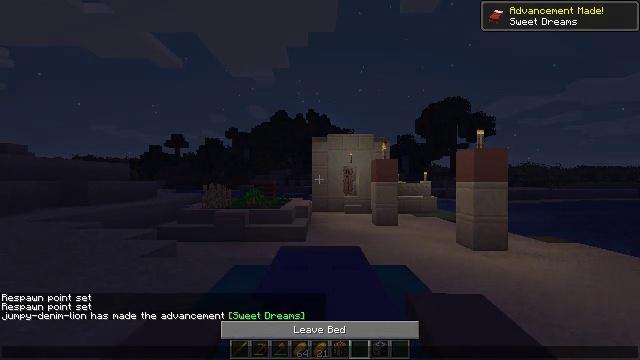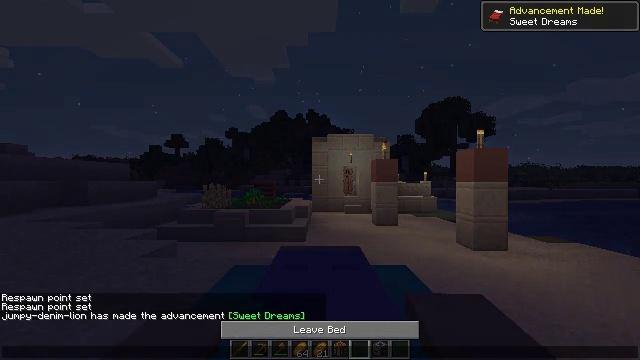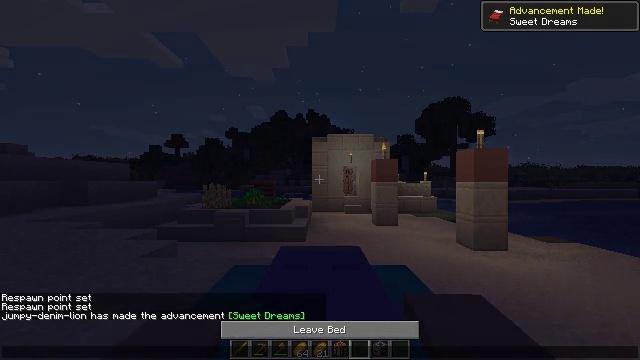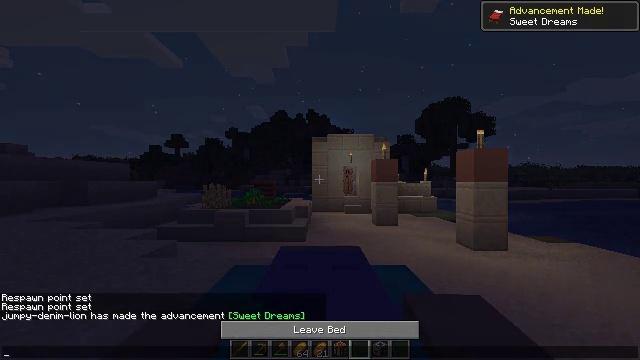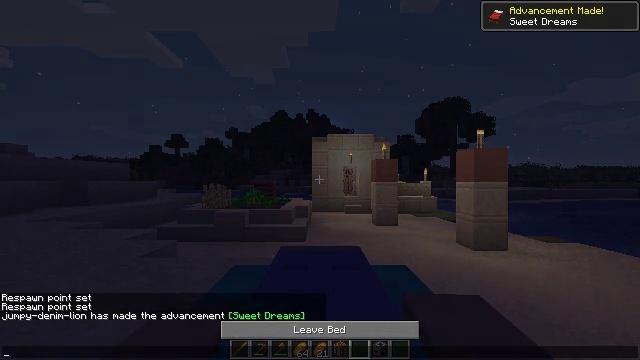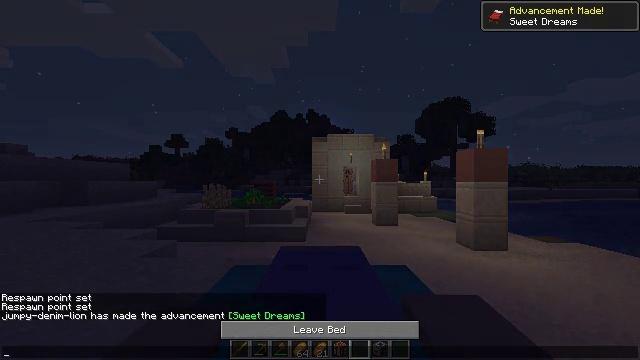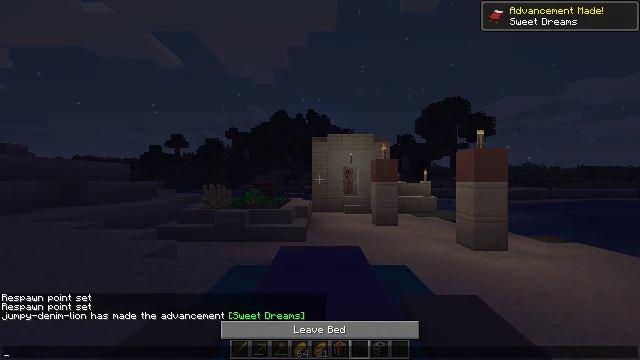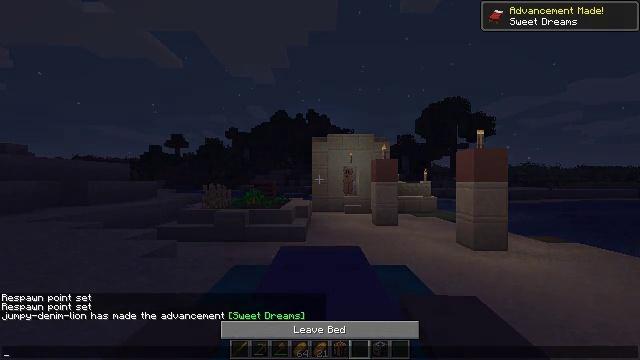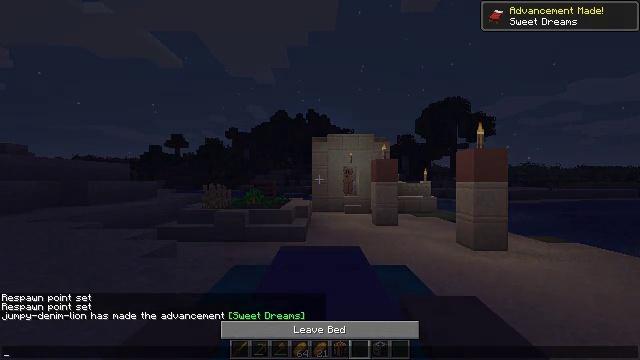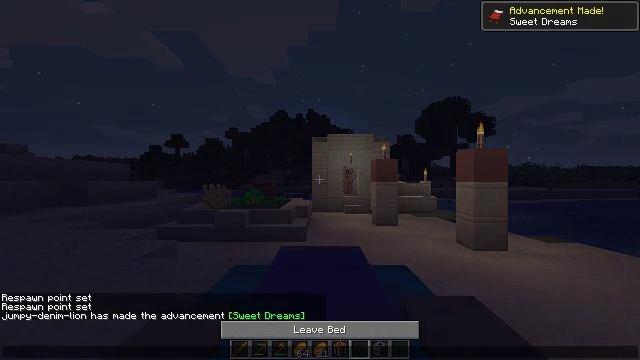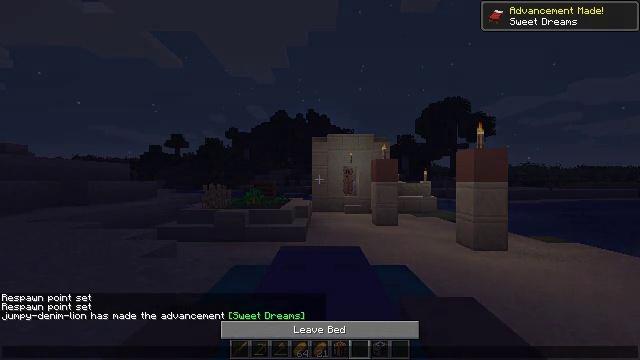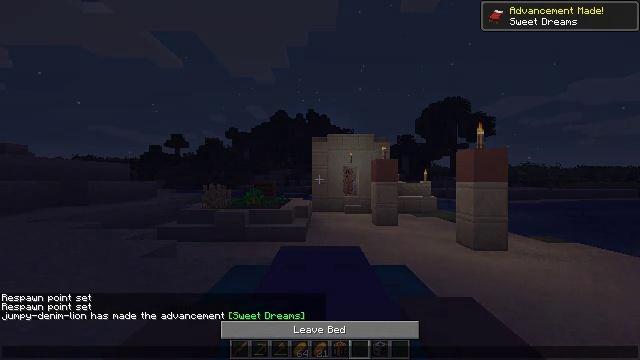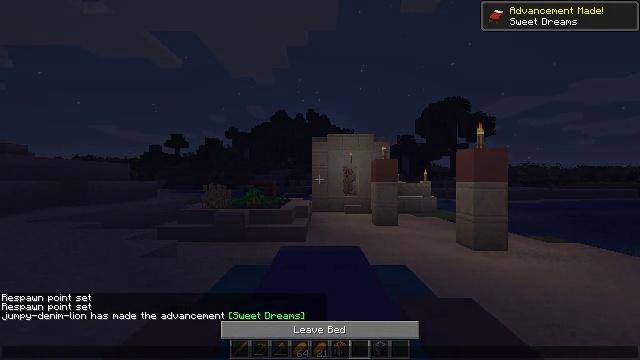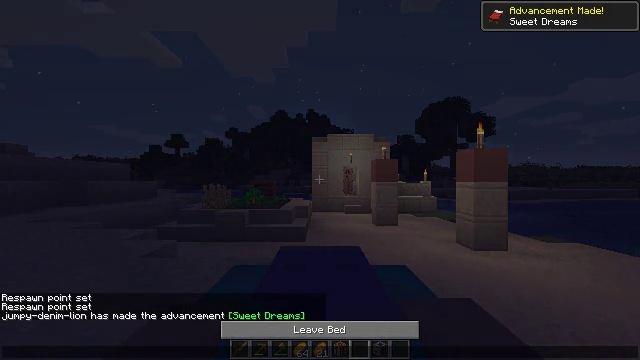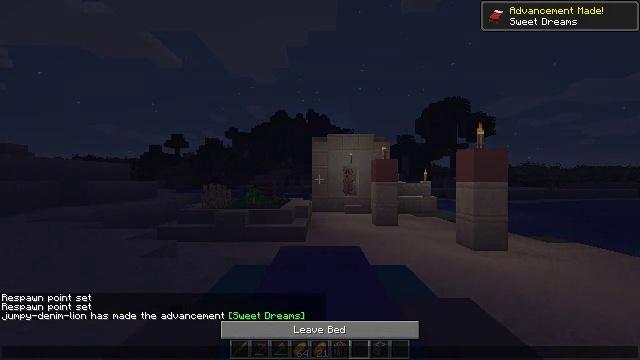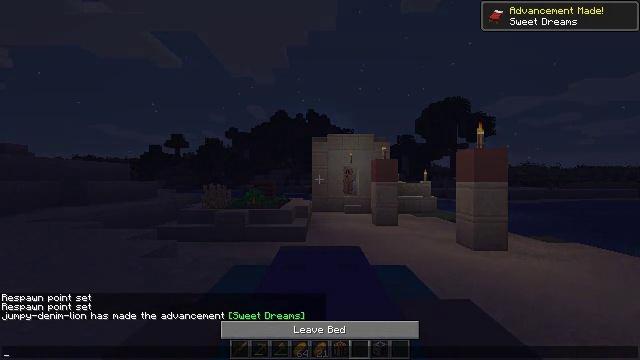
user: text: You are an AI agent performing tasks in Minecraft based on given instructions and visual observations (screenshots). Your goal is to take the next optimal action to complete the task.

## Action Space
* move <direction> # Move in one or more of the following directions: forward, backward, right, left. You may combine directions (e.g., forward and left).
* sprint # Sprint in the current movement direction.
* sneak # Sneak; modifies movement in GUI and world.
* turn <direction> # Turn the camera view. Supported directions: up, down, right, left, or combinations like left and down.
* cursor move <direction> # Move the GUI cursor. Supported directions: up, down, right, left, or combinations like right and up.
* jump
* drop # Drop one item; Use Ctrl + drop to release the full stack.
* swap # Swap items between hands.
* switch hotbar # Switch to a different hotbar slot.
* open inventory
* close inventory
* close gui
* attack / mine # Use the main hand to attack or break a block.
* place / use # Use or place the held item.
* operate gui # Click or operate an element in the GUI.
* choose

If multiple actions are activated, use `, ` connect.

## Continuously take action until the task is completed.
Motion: motion action
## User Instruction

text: Recycle the cyan bed from the house.
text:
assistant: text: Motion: no_op
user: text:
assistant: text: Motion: no_op
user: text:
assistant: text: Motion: no_op
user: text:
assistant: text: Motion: no_op
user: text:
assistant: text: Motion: no_op
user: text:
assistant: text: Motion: no_op
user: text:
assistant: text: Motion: no_op
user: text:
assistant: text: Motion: no_op
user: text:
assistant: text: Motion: no_op
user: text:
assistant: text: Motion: no_op
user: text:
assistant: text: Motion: no_op
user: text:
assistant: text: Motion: no_op
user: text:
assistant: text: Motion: no_op
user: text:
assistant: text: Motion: no_op
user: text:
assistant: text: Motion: no_op
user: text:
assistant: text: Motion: no_op
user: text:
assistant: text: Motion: no_op
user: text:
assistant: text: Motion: no_op
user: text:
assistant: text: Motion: no_op
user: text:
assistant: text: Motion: no_op
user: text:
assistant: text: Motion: no_op
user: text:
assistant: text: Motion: no_op
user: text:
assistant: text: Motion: no_op
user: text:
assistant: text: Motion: no_op
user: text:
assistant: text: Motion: no_op
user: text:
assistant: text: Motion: no_op
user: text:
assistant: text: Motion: no_op
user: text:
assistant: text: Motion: no_op
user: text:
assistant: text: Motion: no_op
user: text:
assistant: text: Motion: no_op